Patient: sex M, age 30
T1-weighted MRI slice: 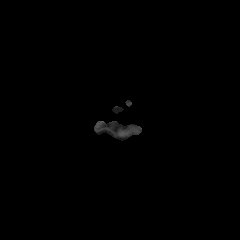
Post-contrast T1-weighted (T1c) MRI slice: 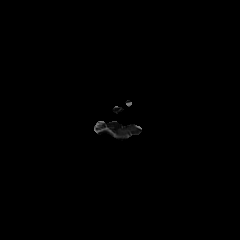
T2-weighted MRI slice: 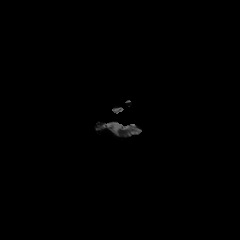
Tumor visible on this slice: no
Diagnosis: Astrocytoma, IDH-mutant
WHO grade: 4